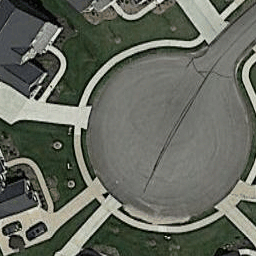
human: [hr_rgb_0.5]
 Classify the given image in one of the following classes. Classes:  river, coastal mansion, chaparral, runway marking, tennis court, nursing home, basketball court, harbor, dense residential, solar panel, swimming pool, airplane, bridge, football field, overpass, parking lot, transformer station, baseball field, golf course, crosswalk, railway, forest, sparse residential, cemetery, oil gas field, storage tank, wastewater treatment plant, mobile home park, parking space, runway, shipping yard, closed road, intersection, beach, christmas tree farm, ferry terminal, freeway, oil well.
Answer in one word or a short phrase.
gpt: closed road